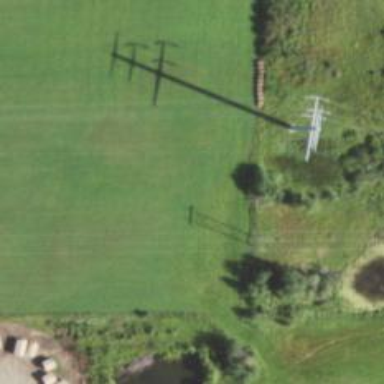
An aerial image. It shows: H-frame designed tower for power lines.